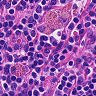
Metastatic tissue present: no